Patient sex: M
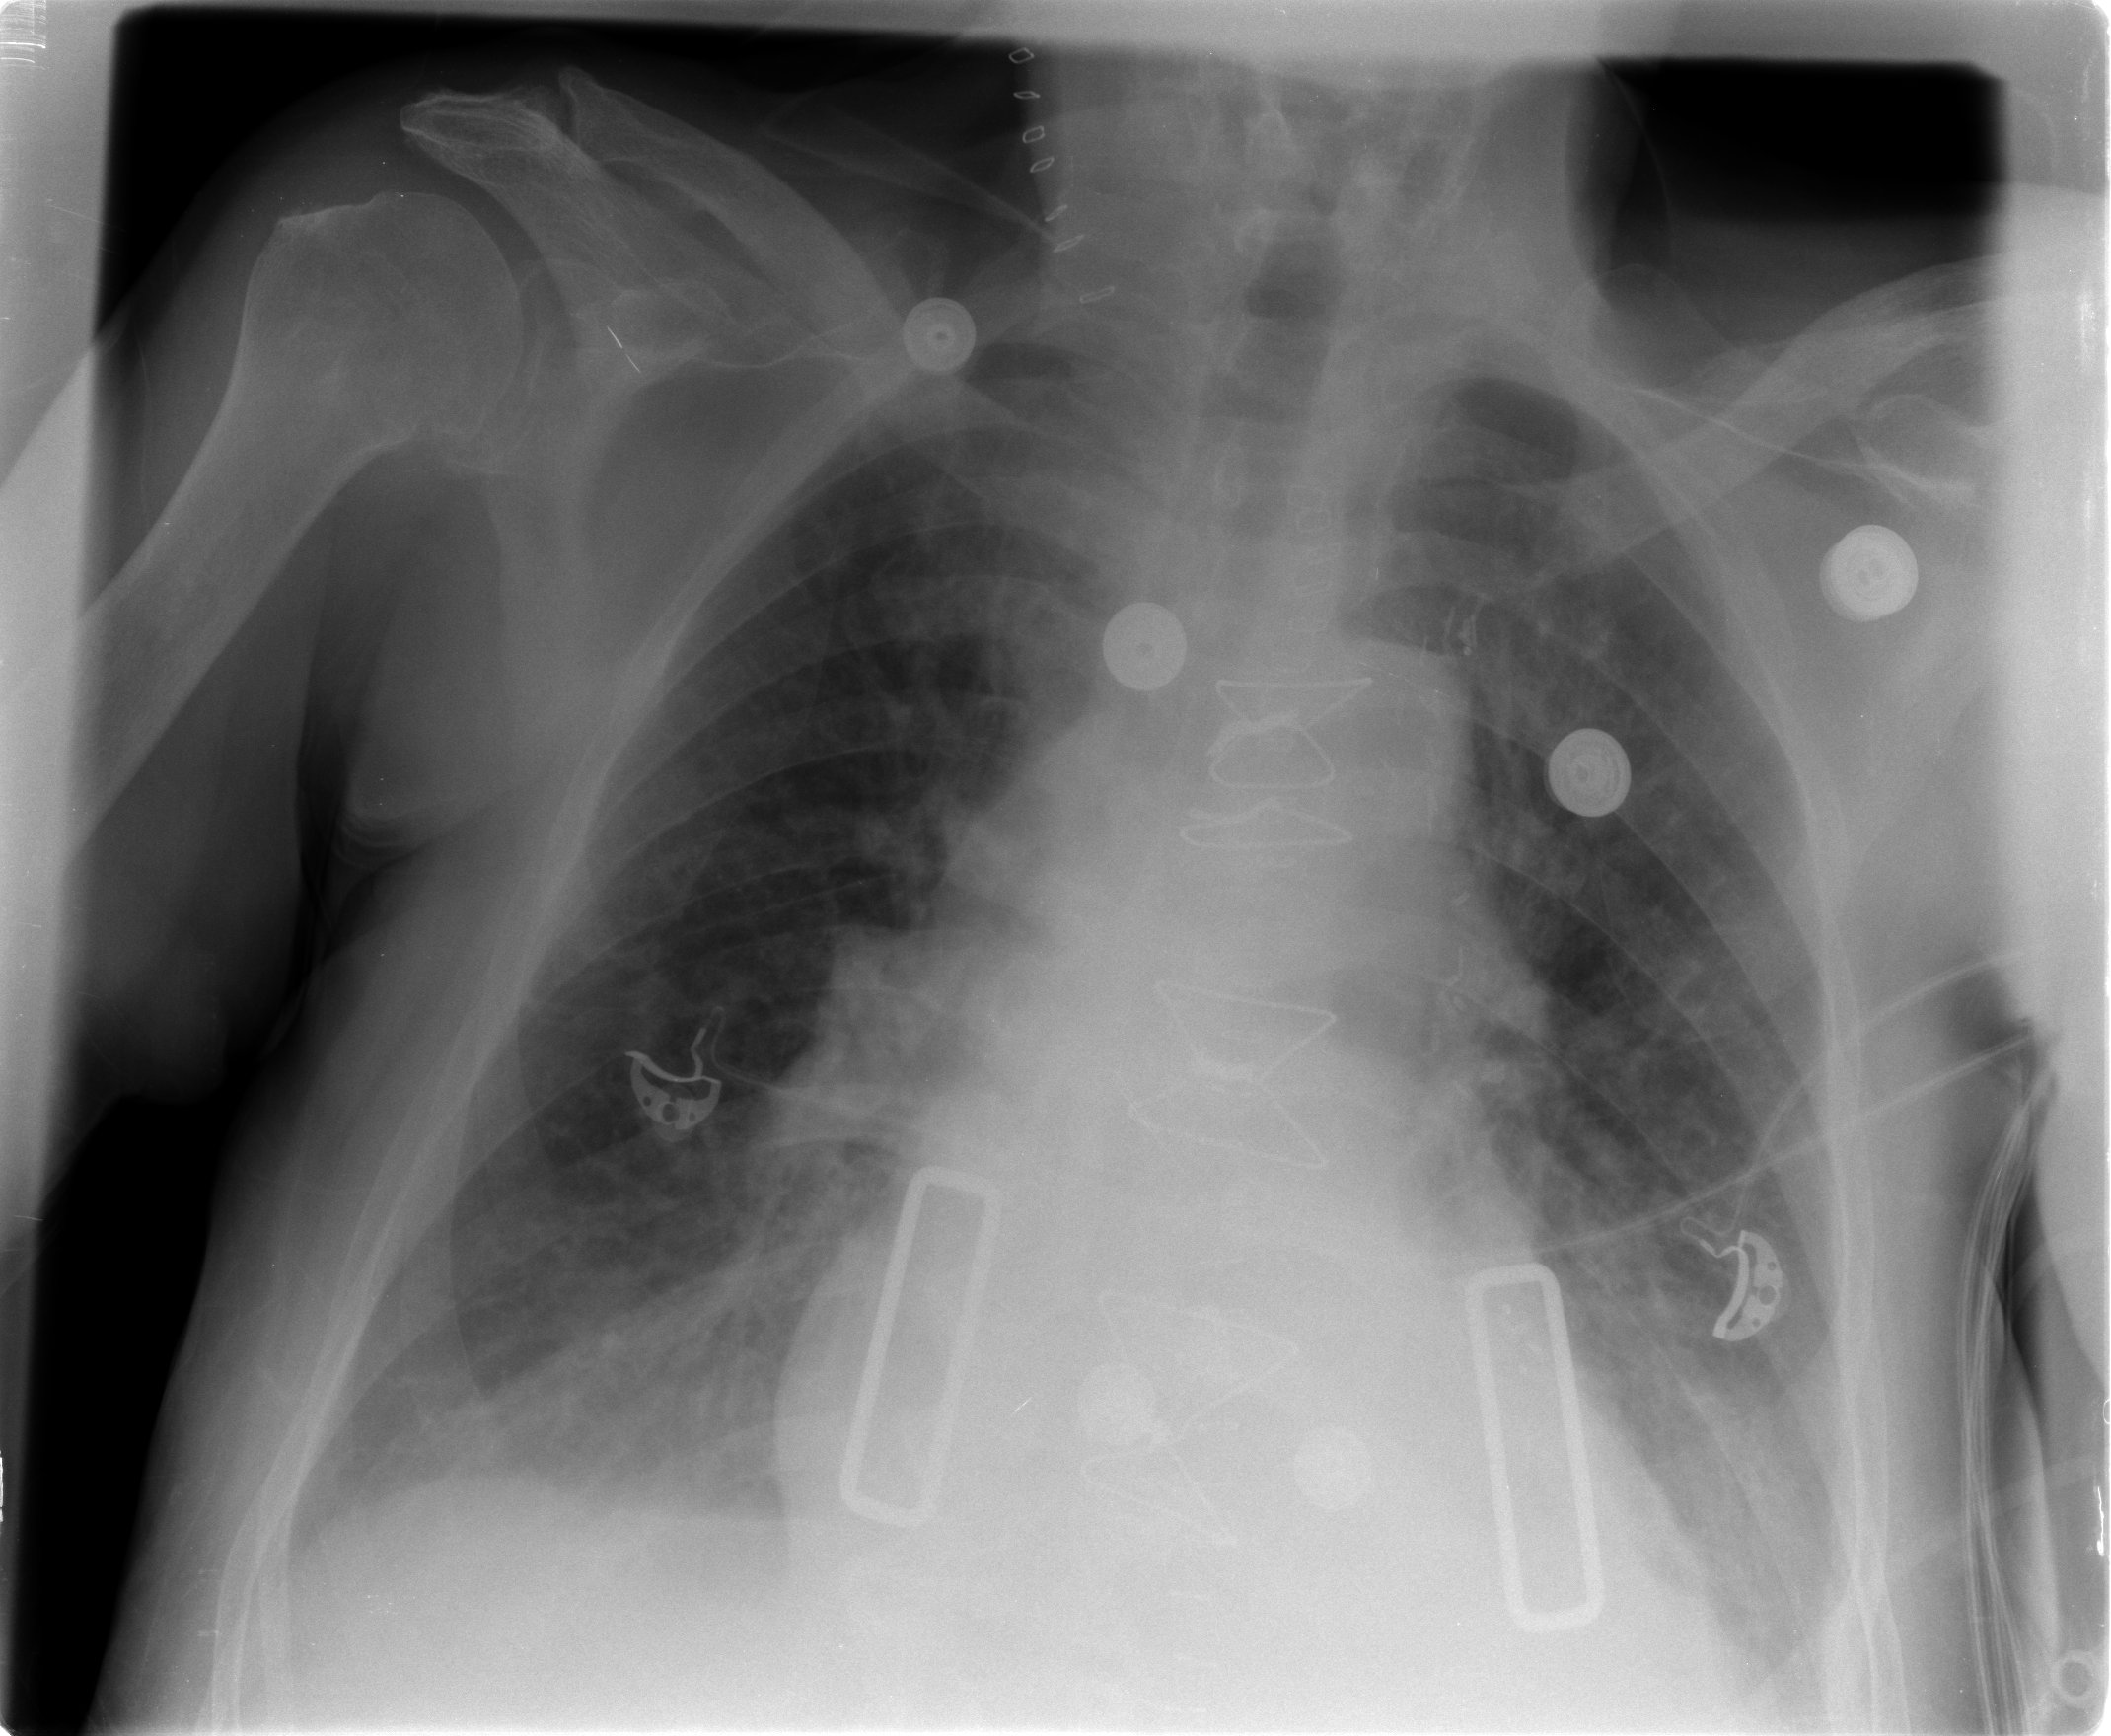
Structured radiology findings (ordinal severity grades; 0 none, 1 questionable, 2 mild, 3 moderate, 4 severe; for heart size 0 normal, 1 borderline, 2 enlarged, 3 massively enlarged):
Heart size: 2
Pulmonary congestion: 2
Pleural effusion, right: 2
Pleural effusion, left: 2
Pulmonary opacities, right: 1
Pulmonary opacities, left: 2
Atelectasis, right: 2
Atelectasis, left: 2